Interaction volume radius: 5 \u00c5
Interaction volume height: 10 \u00c5
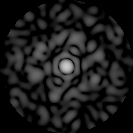
Disorder parameter: 0.8219